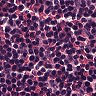
Metastatic tissue present: no